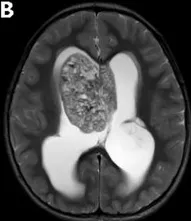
Clinicopathologic features of patient. And T2- weighted.
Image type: radiology (mri)